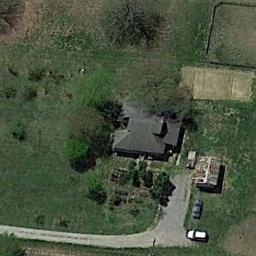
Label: sparse_residential